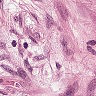
Metastatic tissue present: yes